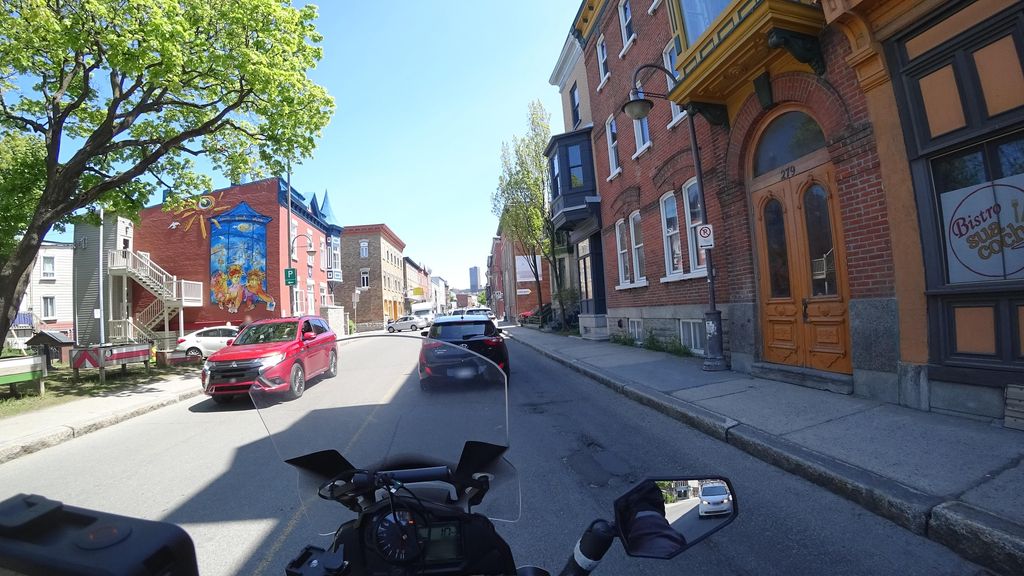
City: quebec_city